Question: I have two inline-block elements (first image). The first one has fixed width. The second one doesn't have fixed width because the container may grow horizontally so it should fill it.
When second element text is large (second image) then it wraps down.
But what I want is the element to grow vertically (third image).
I need also text to preserve line breaks.

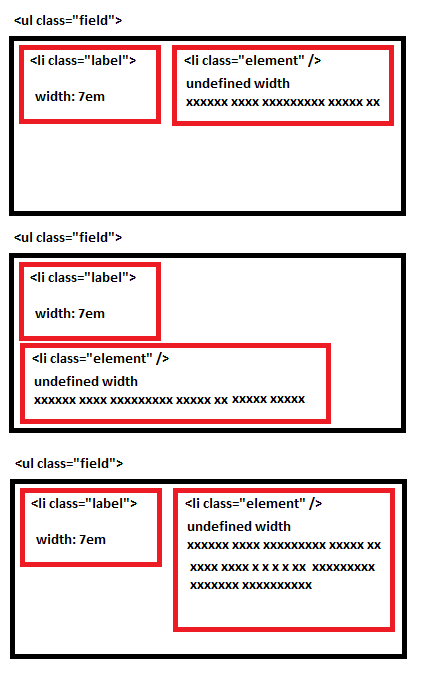
Answer: You can apply 'max-width: calc( 100% - LABEL_WIDTH )' to your '.element' class. Replace LABEL_WIDTH with the width of the label. This way you can define a width in em for the label instead of using two percentual values.
See this JSFiddle for a working example: <URL>
See this link for a table of browsers supporting calc(): <URL>
'''
li {
display: inline-block;
vertical-align: top;
list-style-type: none;
}
.label {
width: 7em;
}
.element {
width: calc( 100% - 7em );
white-space: pre-line;
}
'''